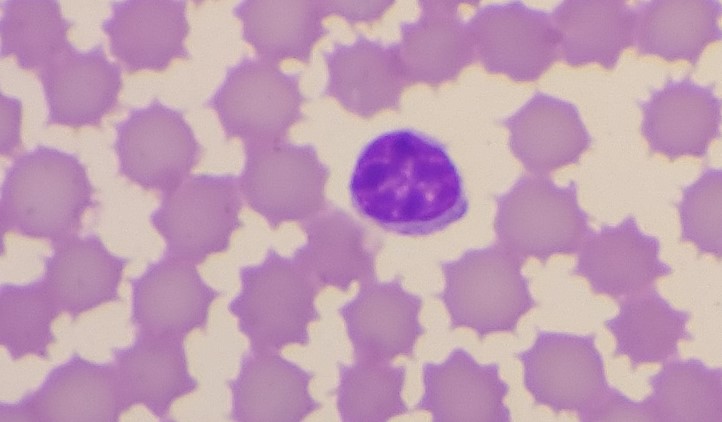
White blood cell type: Lymphocyte